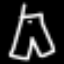
Label: pants